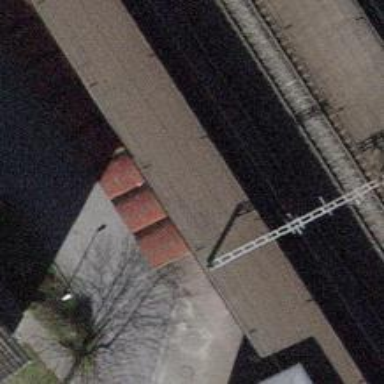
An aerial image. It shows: Stop position for public transport at railway stop.